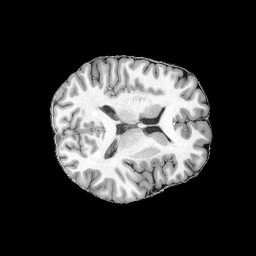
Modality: UNIT1
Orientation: axial